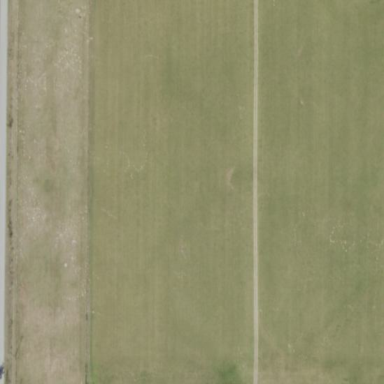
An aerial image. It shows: Farmland with grass as the main crop.